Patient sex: M
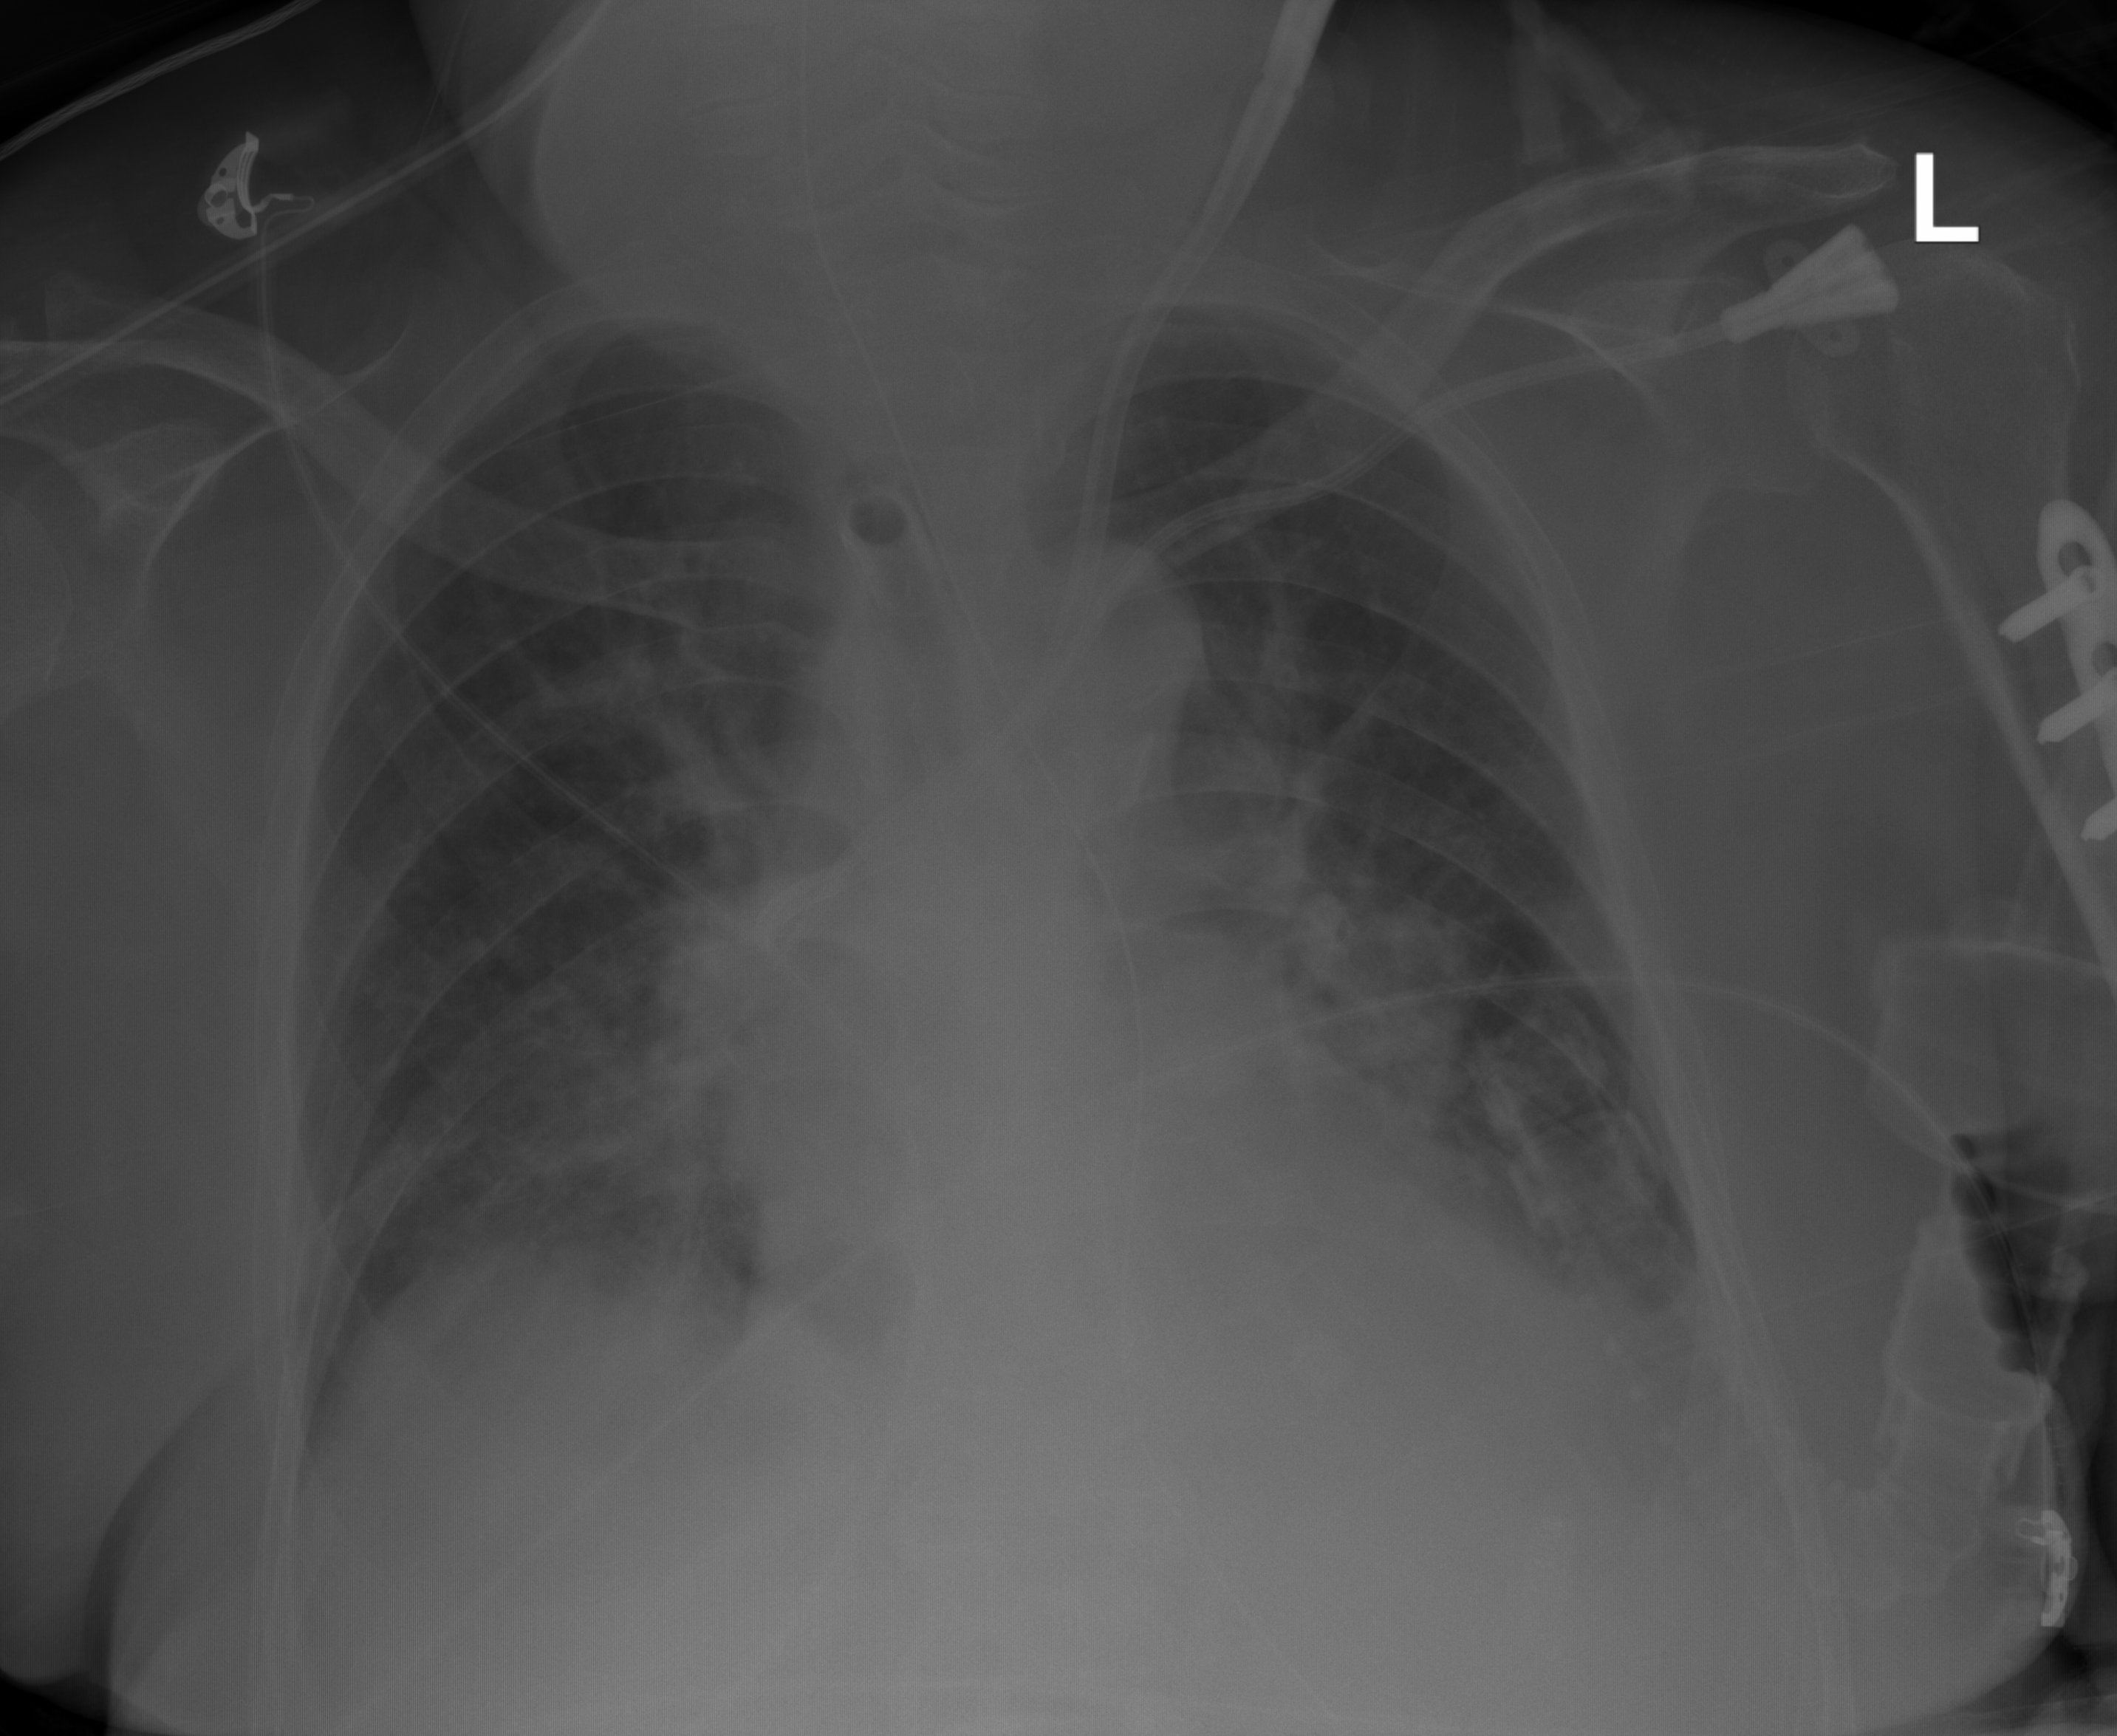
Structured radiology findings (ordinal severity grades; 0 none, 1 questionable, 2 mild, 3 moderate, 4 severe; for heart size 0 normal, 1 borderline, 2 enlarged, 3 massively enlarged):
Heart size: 2
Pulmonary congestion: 3
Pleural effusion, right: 2
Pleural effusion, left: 2
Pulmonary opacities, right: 3
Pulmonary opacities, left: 3
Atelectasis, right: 2
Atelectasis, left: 2